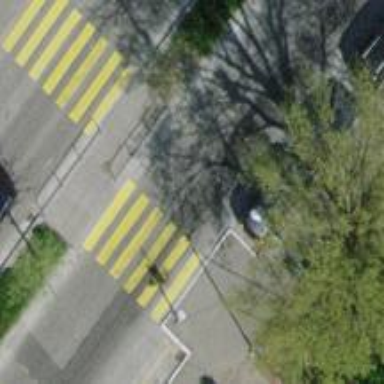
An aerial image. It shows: Secondary road with asphalt surface. It has trolley wires for electric trolleys.